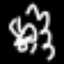
Label: squiggle